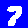
Digit: 7